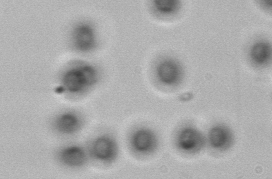
Label: Phaeocystis